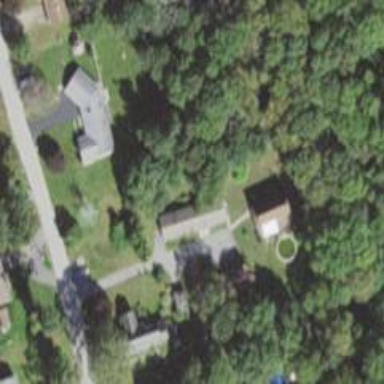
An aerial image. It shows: Residential driveway serving as service road.